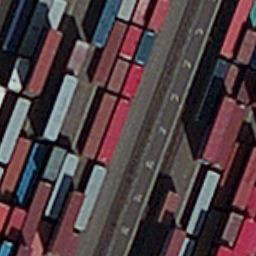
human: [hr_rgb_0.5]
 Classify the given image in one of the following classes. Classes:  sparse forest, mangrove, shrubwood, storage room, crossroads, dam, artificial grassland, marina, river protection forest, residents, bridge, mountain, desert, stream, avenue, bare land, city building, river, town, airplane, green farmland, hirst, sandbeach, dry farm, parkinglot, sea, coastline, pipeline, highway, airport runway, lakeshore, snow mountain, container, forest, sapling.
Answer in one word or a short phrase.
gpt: container